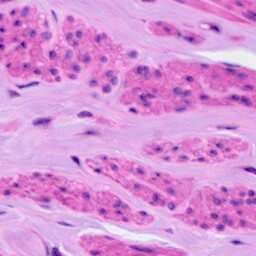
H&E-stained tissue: Ovarian